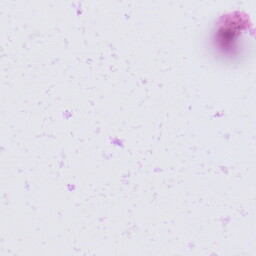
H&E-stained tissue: Skin